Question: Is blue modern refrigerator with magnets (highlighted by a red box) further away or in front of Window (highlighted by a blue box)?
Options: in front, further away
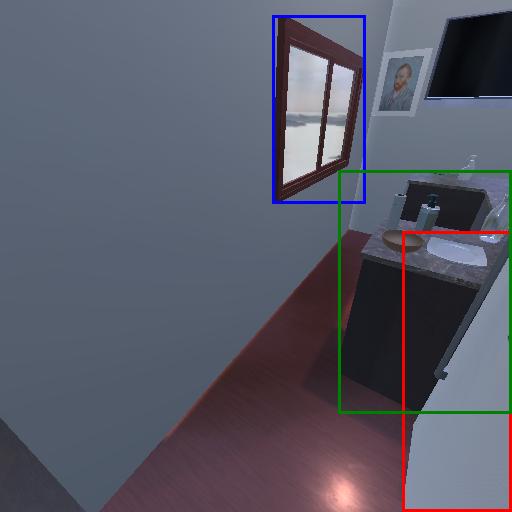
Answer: in front